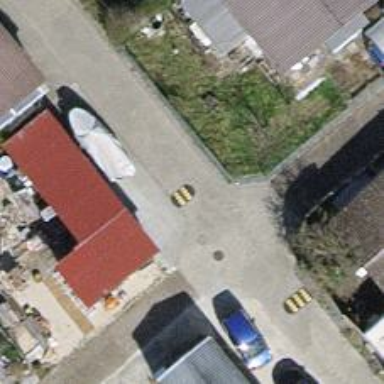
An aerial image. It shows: Bump for traffic calming.